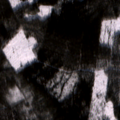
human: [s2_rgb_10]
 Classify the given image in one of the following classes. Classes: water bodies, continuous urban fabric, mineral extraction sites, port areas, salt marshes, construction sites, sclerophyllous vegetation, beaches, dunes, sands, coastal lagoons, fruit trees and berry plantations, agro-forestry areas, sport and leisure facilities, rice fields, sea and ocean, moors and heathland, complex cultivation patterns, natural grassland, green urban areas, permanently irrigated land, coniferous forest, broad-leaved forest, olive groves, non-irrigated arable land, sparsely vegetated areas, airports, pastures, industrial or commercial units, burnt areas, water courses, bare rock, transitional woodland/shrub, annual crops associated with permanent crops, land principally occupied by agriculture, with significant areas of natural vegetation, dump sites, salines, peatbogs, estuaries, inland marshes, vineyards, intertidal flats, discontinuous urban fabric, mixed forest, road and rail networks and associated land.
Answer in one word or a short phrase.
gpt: coniferous forest, mixed forest